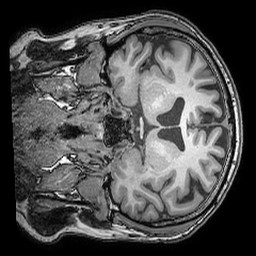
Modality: T1w
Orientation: coronal
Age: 46
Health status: ill
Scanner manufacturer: philips
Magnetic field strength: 3 T
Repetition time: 0.007 s
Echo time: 0.003501 s